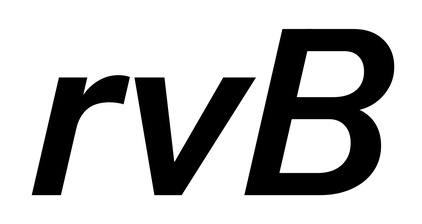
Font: InstrumentSans-Italic_SemiBold_Italic